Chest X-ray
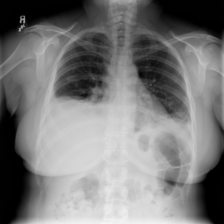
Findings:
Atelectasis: positive
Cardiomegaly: negative
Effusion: negative
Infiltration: negative
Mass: negative
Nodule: positive
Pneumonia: negative
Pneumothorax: negative
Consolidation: positive
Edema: negative
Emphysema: negative
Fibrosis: negative
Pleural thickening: negative
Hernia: negative